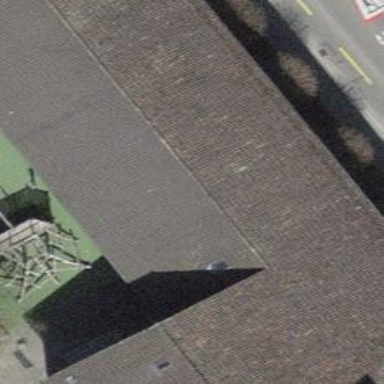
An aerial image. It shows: Sports centre building.